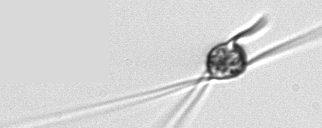
Label: Chaetoceros_danicus